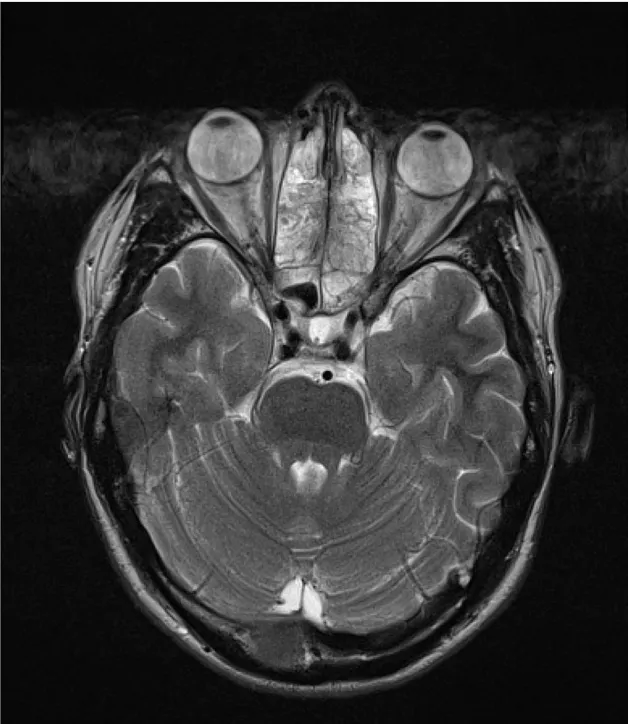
(a) MRI Head (T2 weighted) showing severe ethmoid sinusitis (unmarked).
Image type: radiology (mri)